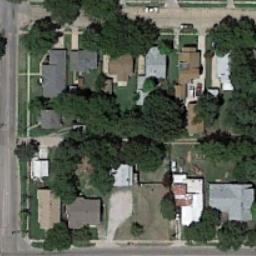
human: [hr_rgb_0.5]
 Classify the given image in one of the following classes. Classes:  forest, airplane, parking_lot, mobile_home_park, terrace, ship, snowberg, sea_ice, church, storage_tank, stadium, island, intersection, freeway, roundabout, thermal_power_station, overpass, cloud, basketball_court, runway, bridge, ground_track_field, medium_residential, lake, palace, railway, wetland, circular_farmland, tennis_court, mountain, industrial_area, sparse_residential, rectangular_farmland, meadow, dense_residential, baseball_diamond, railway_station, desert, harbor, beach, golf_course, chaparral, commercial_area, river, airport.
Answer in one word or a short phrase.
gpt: medium_residential